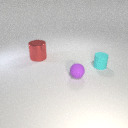
large red metal cylinder behind small cyan rubber cylinder